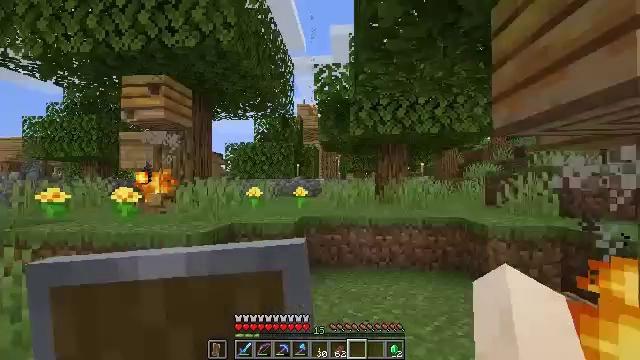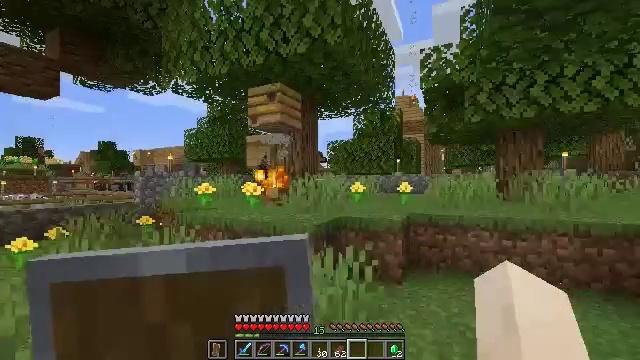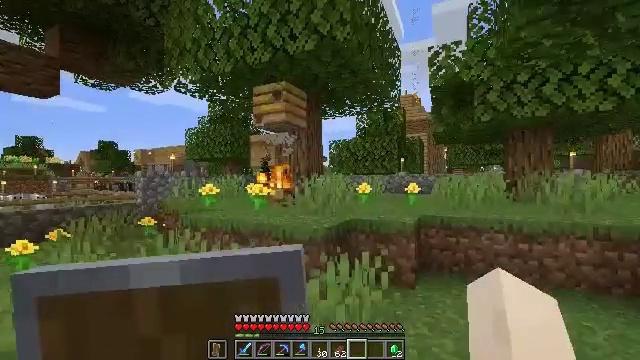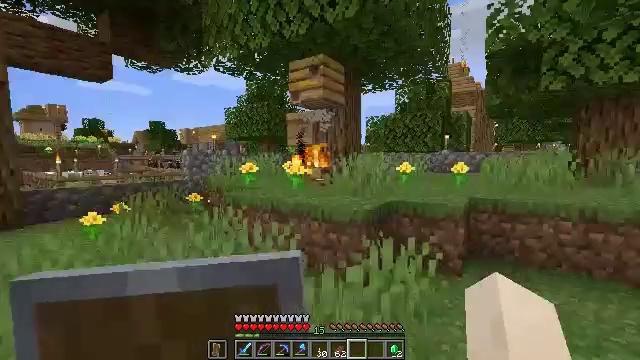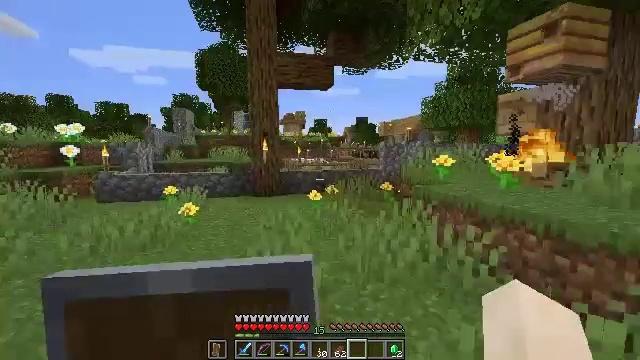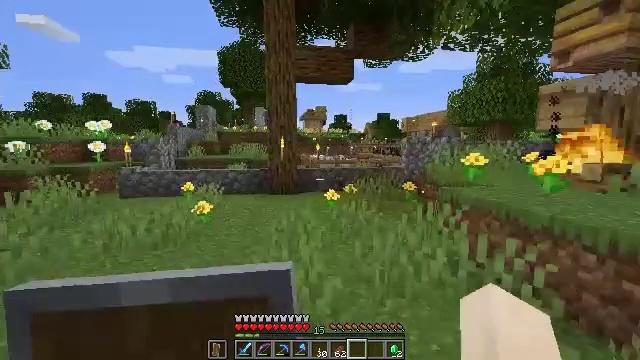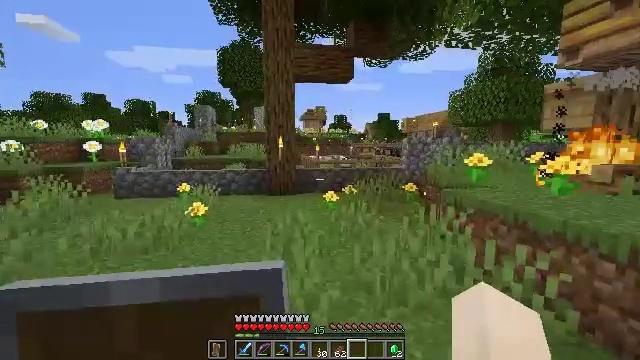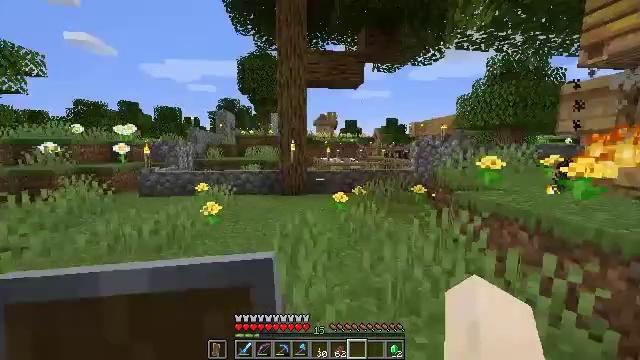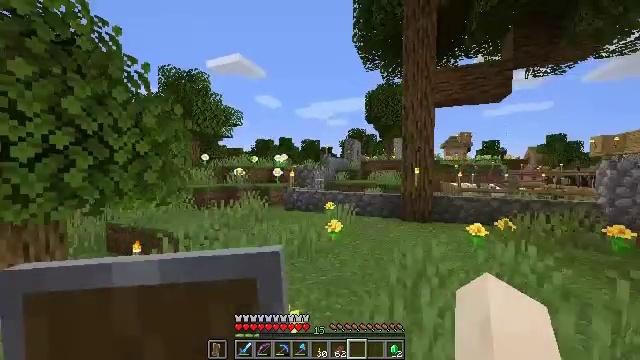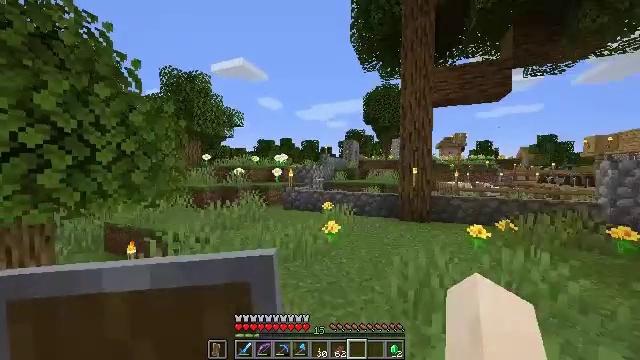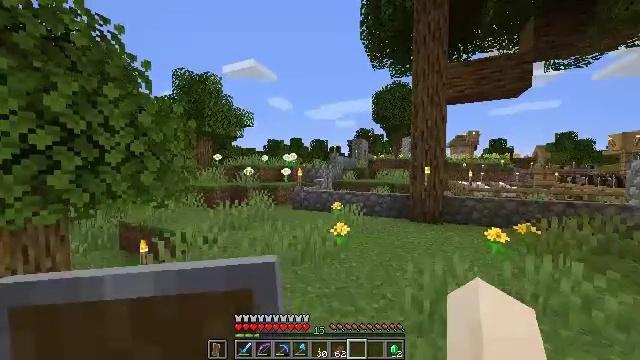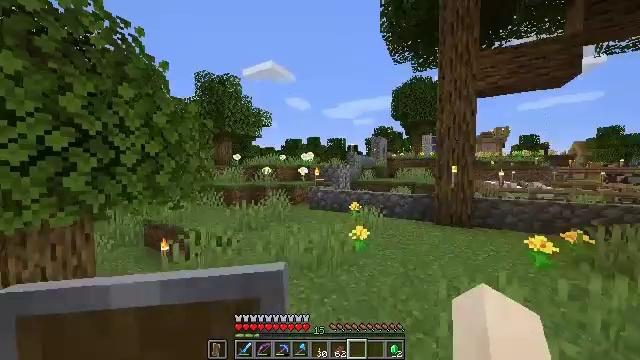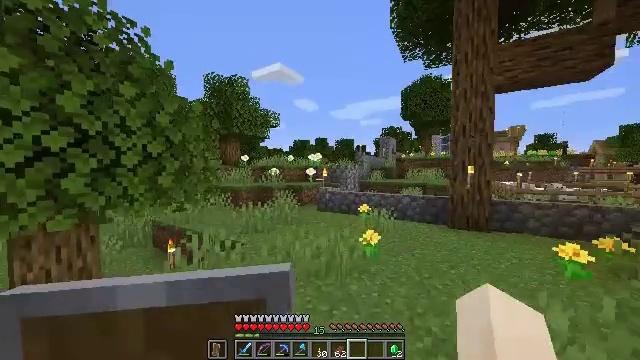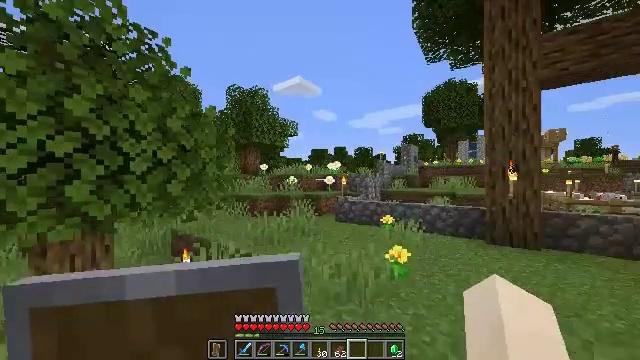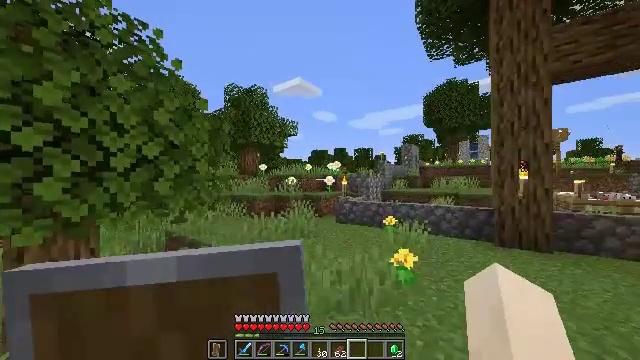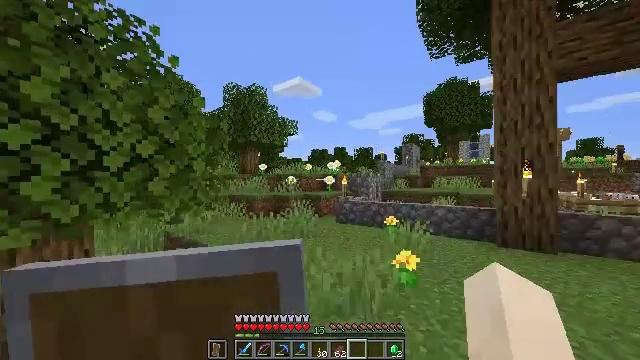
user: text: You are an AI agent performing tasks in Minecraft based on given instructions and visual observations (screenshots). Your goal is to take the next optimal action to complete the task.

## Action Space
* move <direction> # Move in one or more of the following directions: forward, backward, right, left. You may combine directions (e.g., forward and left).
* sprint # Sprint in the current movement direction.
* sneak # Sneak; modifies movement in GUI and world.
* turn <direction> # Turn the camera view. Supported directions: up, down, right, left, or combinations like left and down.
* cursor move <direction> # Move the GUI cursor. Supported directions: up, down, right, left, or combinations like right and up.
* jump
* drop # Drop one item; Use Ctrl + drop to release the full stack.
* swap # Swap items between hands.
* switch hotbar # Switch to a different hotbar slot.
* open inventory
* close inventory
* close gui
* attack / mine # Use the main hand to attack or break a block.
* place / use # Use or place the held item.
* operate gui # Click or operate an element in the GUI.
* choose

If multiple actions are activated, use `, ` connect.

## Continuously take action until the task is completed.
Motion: motion action
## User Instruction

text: Mine the oxeye daisy flower.
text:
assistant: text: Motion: move forward and move left, turn left
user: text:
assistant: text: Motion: move forward and move left
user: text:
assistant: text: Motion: move forward, turn left and down
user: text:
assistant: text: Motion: move forward, turn left and down
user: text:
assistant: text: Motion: move forward, turn left
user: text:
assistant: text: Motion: move forward, sprint
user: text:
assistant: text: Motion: move forward, sprint, turn left
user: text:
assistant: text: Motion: move forward, turn left and up
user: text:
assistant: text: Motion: move forward
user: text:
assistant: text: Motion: move forward, turn left
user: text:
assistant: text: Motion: move forward, turn left
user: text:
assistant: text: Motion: move forward, turn left
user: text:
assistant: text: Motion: move forward, sprint, turn left and up
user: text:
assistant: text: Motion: move forward, sprint
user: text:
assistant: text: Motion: move forward
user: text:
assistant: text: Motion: move forward
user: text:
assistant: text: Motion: move forward, turn left
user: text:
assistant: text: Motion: move forward, jump
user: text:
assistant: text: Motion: move forward, jump
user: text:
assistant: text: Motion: move forward
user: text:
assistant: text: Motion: move forward
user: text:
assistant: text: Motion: move forward
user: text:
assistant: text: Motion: move forward
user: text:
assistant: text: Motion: move forward
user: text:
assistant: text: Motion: move forward
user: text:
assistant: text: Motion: move forward
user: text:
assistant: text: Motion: move forward
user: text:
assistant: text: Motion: move forward
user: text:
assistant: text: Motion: move forward
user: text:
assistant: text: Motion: move forward